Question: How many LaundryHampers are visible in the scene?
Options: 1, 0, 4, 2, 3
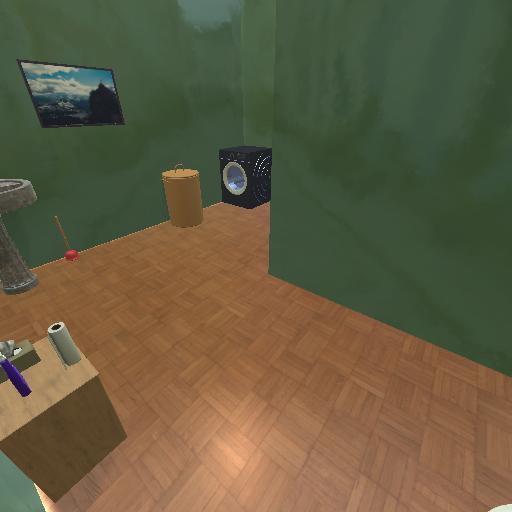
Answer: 1